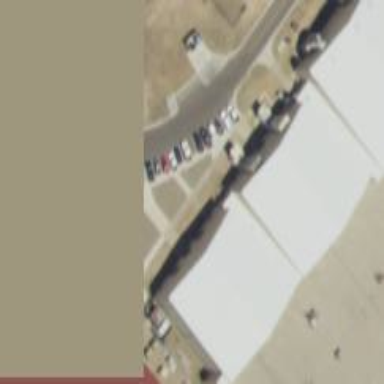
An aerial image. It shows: Hangar building located at airport.